Aerial crown-view tile of a tropical tree (Barro Colorado Island, Panama), acquired 20250818:
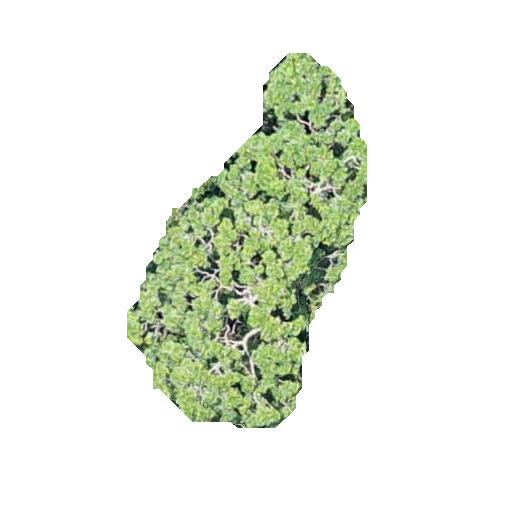
Species: Simarouba amara
GBIF accepted scientific name: Simarouba amara
Crown area: 76.112 m²